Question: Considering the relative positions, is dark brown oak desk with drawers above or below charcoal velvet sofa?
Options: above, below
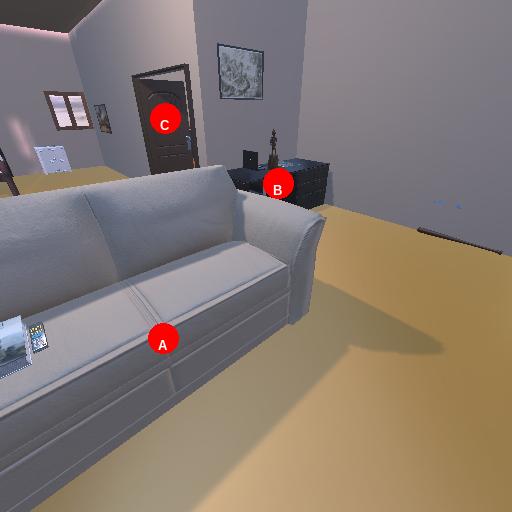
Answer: above